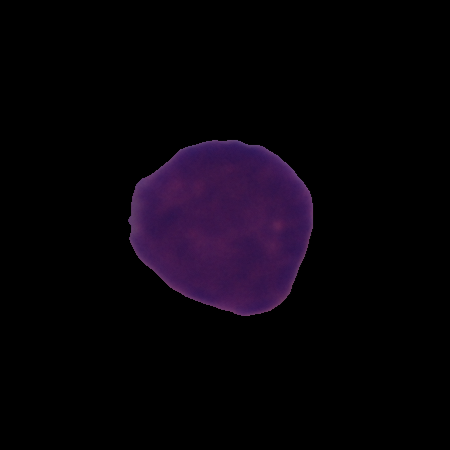
Label: cancer